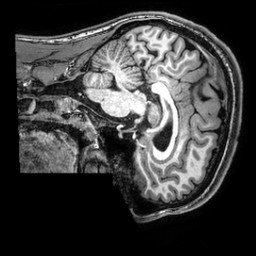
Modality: T1w
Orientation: sagittal
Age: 18
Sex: male
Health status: healthy